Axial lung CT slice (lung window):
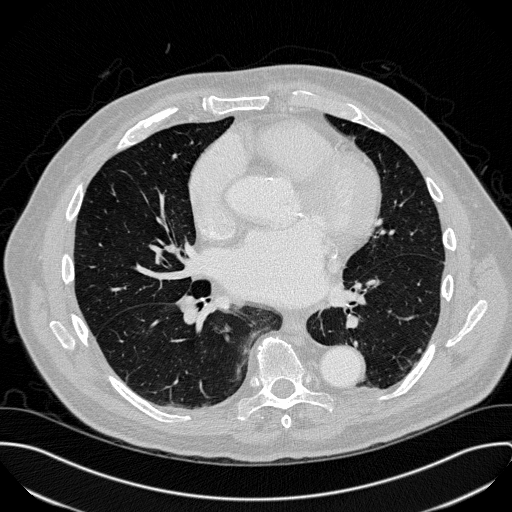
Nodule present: yes
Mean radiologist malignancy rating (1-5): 2.667